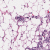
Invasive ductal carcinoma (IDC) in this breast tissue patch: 1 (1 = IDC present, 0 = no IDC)